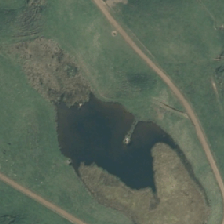
Land cover: herbaceous_freshwater_vege